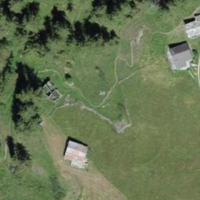
EUNIS habitat code: 26
Species observed at this site:
Plantago media
Centaurea scabiosa